Question: I made a figure that plots a 3D scatter of a flight path. Currently, since it's just a XYZ grid, I can't actually visualize where it was placed. Is there a way I can place a map of California and surrounding oceans (which is where the flight took place) on the X plane (or just right below) the scatter so I can see where the flight took place?
'''
x = SARP2014(:,6); % longitude vector
y = SARP2014(:,5); % latitude vector
z = SARP2014(:,4); % Pressure Altitude vector
%% Figure
figure('units','normalized','outerposition',[0 0 1 1]) % Open window fullsize
scatter3(x,y,z,100,z, 'fill') % Make filled 3D scatter plot
colorbar; % Add a colorbar
'''

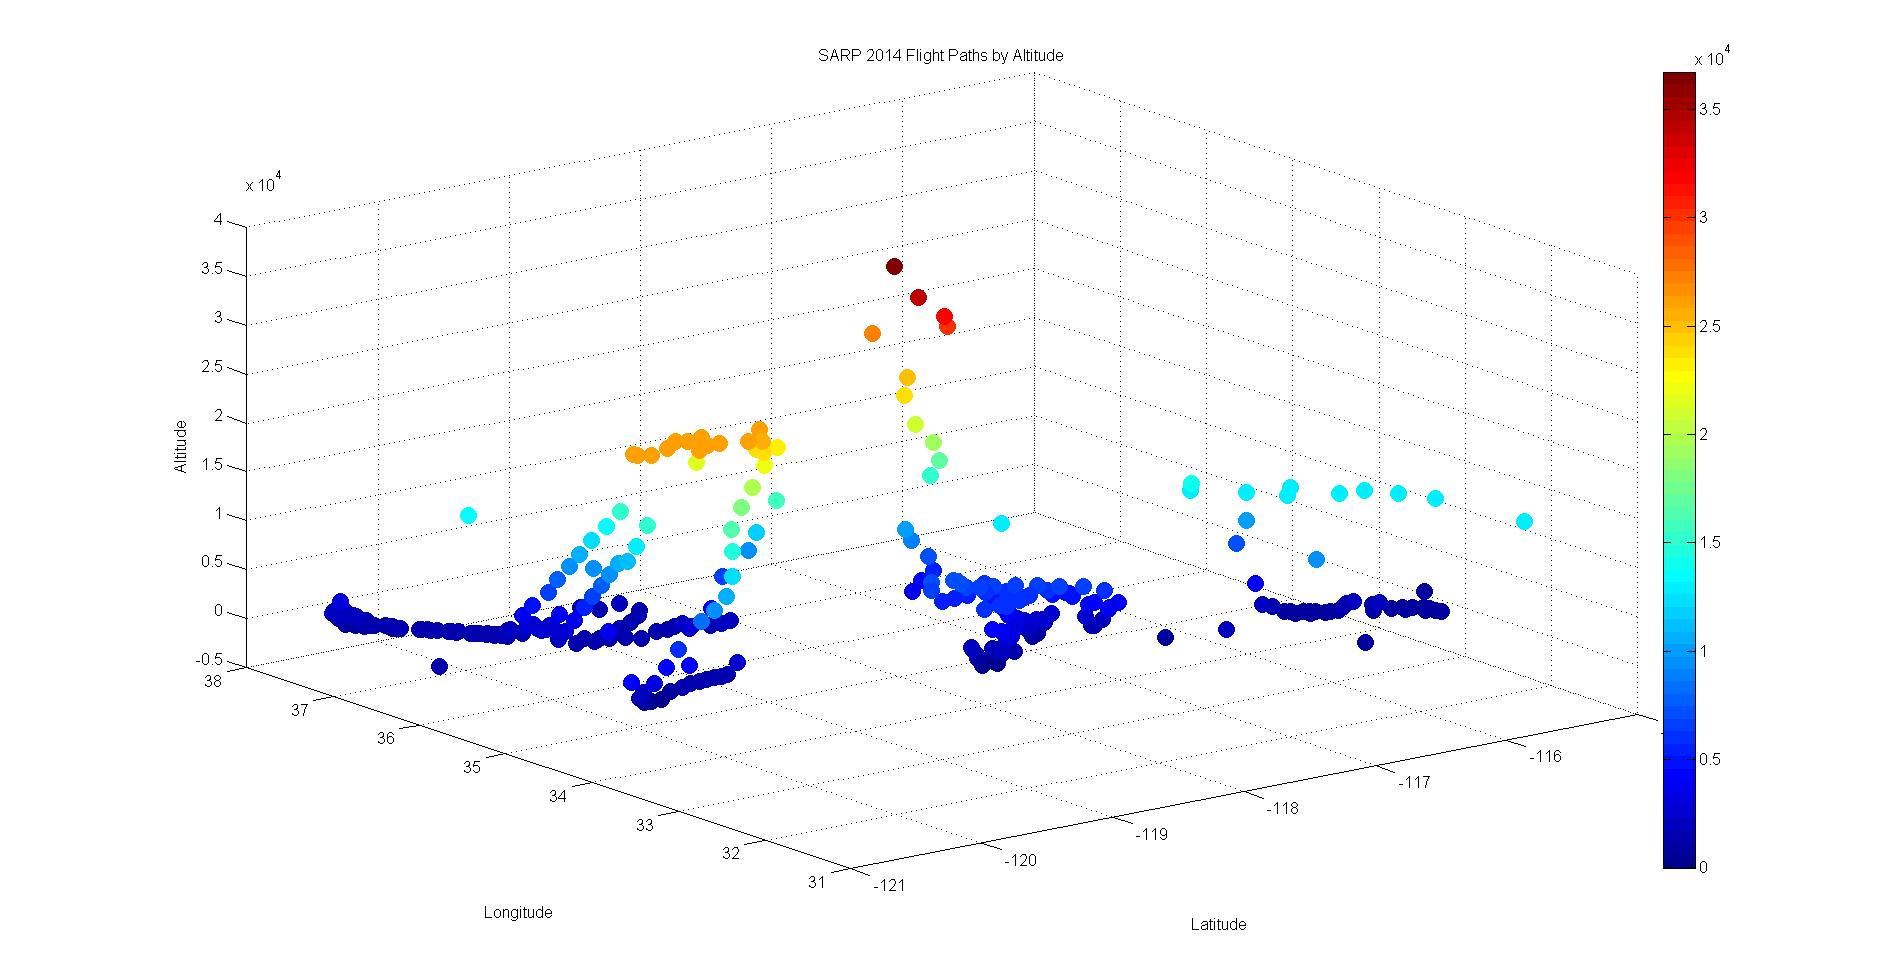
Answer: You could have Matlab write this out in KML format to display in Google Earth.
Here's some documentation on plotting points of a path in KML: <URL>